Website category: phone
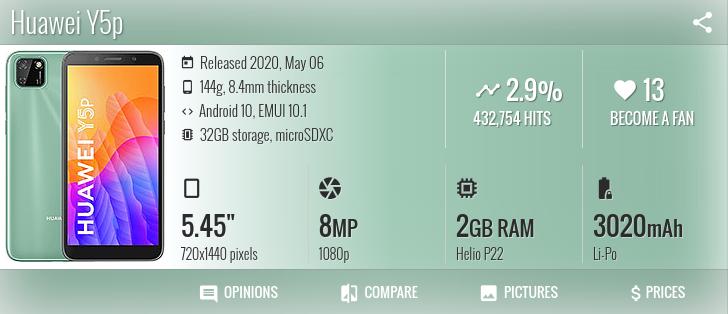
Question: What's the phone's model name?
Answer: Huawei Y5p

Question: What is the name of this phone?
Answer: Huawei Y5p

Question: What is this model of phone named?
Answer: Huawei Y5p

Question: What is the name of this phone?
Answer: Huawei Y5p

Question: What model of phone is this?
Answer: Huawei Y5p

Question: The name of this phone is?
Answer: Huawei Y5p

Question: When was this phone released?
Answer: Released 2020, May 06

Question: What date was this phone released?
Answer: Released 2020, May 06

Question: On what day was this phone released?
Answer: Released 2020, May 06

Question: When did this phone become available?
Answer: Released 2020, May 06

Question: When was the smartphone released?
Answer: Released 2020, May 06

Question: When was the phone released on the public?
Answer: Released 2020, May 06

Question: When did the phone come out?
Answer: Released 2020, May 06

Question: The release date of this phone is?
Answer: Released 2020, May 06

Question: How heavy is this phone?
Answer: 144g

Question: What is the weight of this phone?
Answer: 144g

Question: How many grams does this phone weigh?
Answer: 144g

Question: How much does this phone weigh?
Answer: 144g

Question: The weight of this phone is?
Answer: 144g

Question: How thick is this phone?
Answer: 8.4mm thickness

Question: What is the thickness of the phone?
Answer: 8.4mm thickness

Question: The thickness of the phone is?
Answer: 8.4mm thickness

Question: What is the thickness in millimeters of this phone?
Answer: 8.4mm thickness

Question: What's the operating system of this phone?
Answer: Android 10, EMUI 10.1

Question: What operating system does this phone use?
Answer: Android 10, EMUI 10.1

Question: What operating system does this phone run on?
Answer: Android 10, EMUI 10.1

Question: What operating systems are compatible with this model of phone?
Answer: Android 10, EMUI 10.1

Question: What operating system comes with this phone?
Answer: Android 10, EMUI 10.1

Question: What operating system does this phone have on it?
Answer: Android 10, EMUI 10.1

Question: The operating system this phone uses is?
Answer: Android 10, EMUI 10.1

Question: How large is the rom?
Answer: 32GB storage

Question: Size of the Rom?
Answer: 32GB storage

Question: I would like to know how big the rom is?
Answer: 32GB storage

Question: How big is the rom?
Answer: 32GB storage

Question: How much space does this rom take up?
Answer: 32GB storage

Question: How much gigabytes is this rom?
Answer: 32GB storage

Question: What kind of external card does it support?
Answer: microSDXC

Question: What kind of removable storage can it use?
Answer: microSDXC

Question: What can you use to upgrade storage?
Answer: microSDXC

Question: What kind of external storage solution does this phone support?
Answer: microSDXC

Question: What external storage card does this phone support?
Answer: microSDXC

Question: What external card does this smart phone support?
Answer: microSDXC

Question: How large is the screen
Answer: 5.45"

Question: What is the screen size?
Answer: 5.45"

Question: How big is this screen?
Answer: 5.45"

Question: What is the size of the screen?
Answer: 5.45"

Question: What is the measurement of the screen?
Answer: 5.45"

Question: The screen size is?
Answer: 5.45"

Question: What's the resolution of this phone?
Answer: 720x1440 pixels

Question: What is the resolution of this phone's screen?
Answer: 720x1440 pixels

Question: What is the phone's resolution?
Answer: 720x1440 pixels

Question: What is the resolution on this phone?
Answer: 720x1440 pixels

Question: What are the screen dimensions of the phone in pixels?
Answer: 720x1440 pixels

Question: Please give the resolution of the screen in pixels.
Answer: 720x1440 pixels

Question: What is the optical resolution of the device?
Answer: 720x1440 pixels

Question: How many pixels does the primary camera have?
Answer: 8 MP

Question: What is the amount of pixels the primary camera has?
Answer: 8 MP

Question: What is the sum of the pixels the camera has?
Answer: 8 MP

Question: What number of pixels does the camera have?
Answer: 8 MP

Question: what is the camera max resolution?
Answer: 8 MP

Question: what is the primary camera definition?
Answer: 8 MP

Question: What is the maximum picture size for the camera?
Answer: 8 MP

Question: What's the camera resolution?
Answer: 1080p

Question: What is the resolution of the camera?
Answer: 1080p